Question: If there is some words before the image attachment, the baselineOffset of image's attributedString can not be set to 0.
<URL>

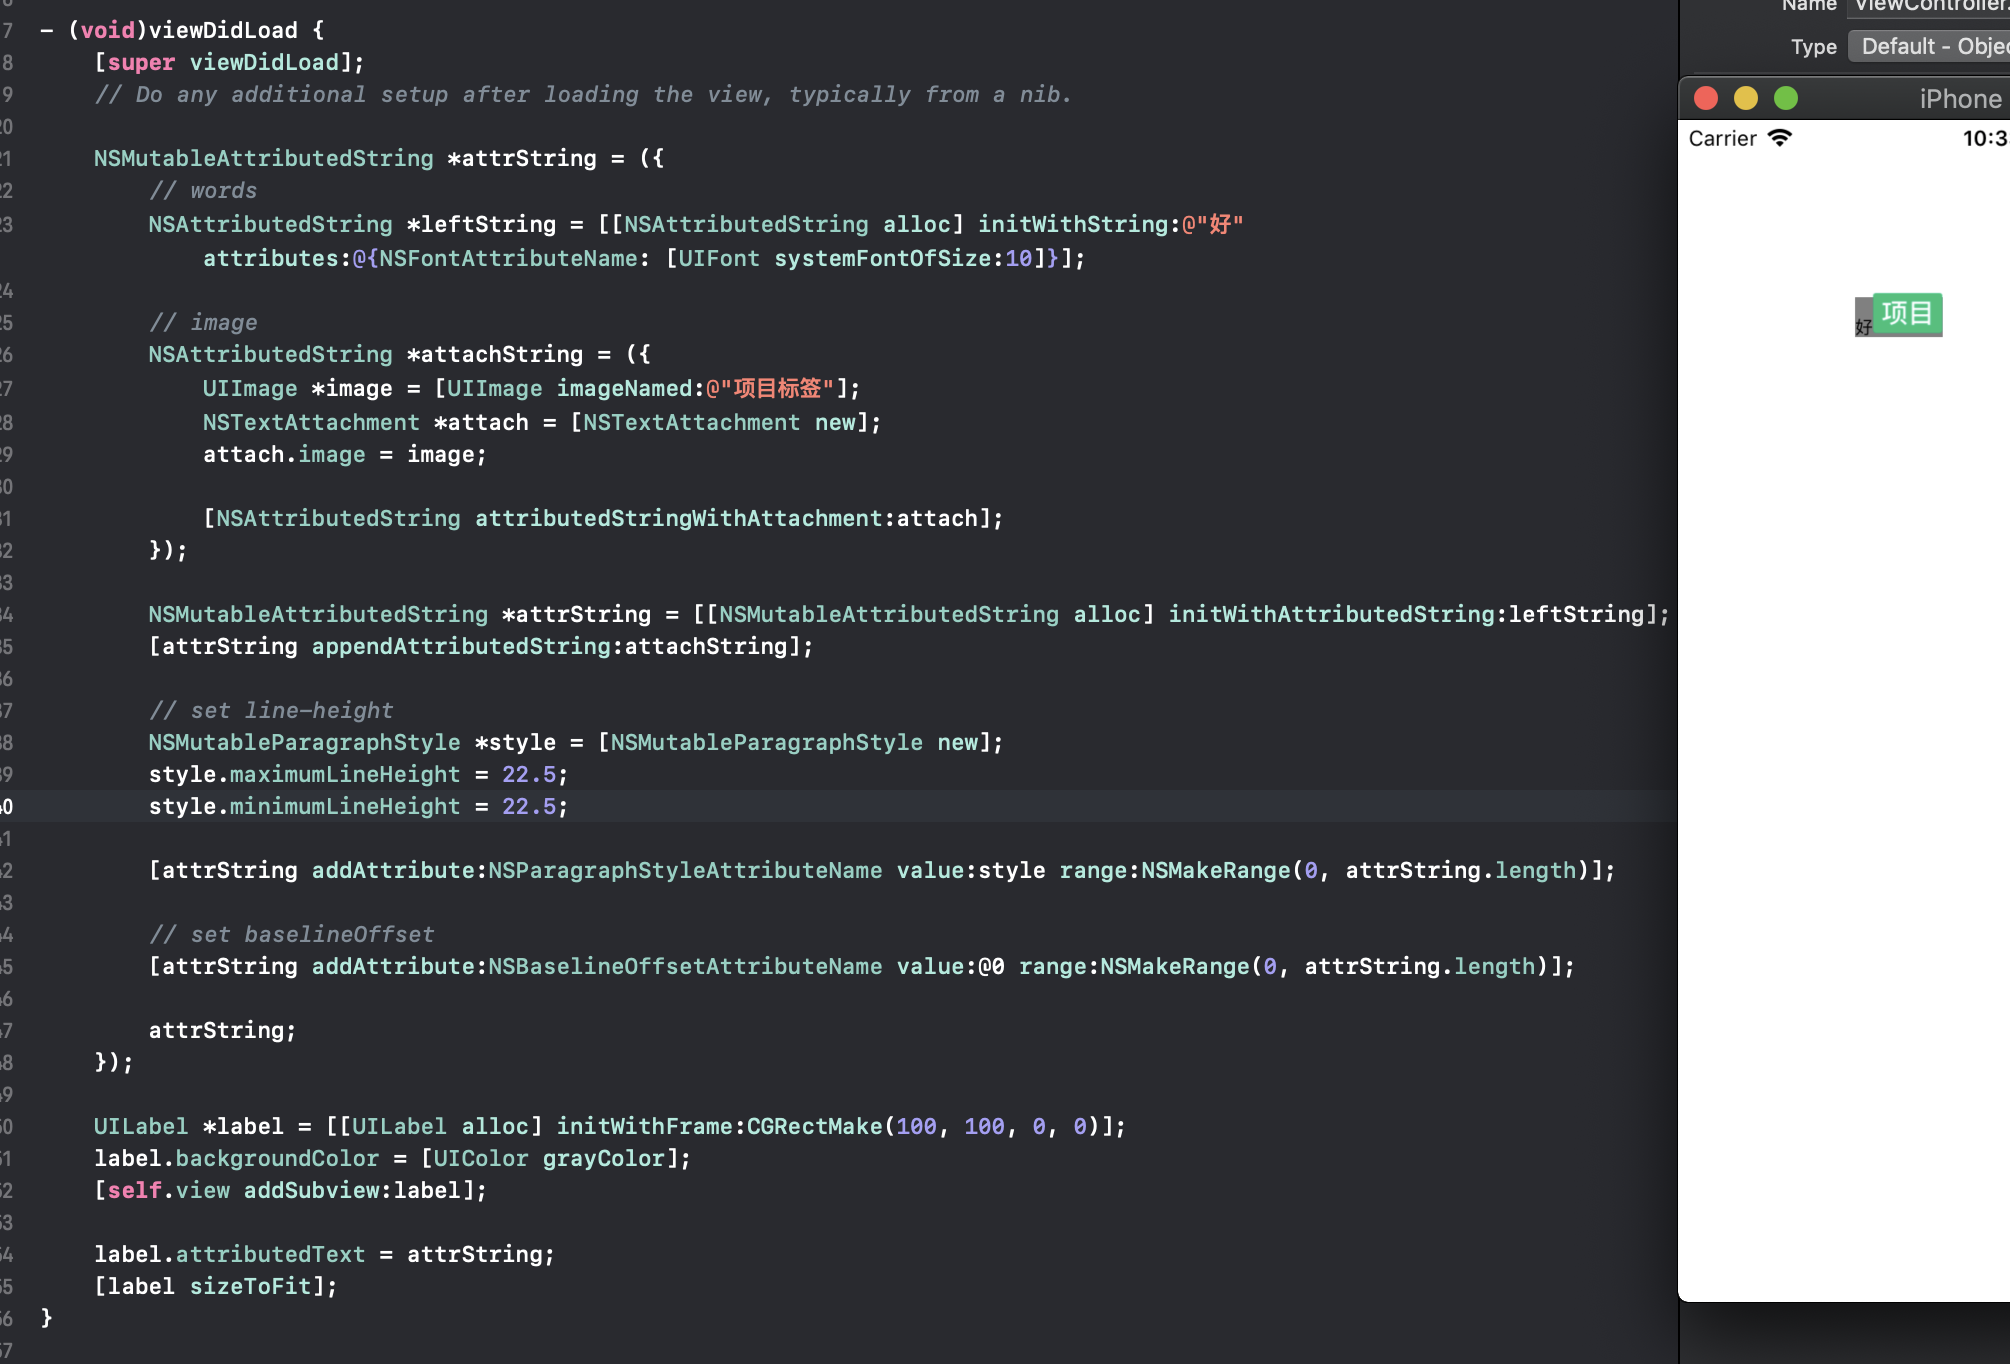
Answer: I solved it myself.
Just set NSTextAttachment's bound.origin.y to font's descender.